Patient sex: M
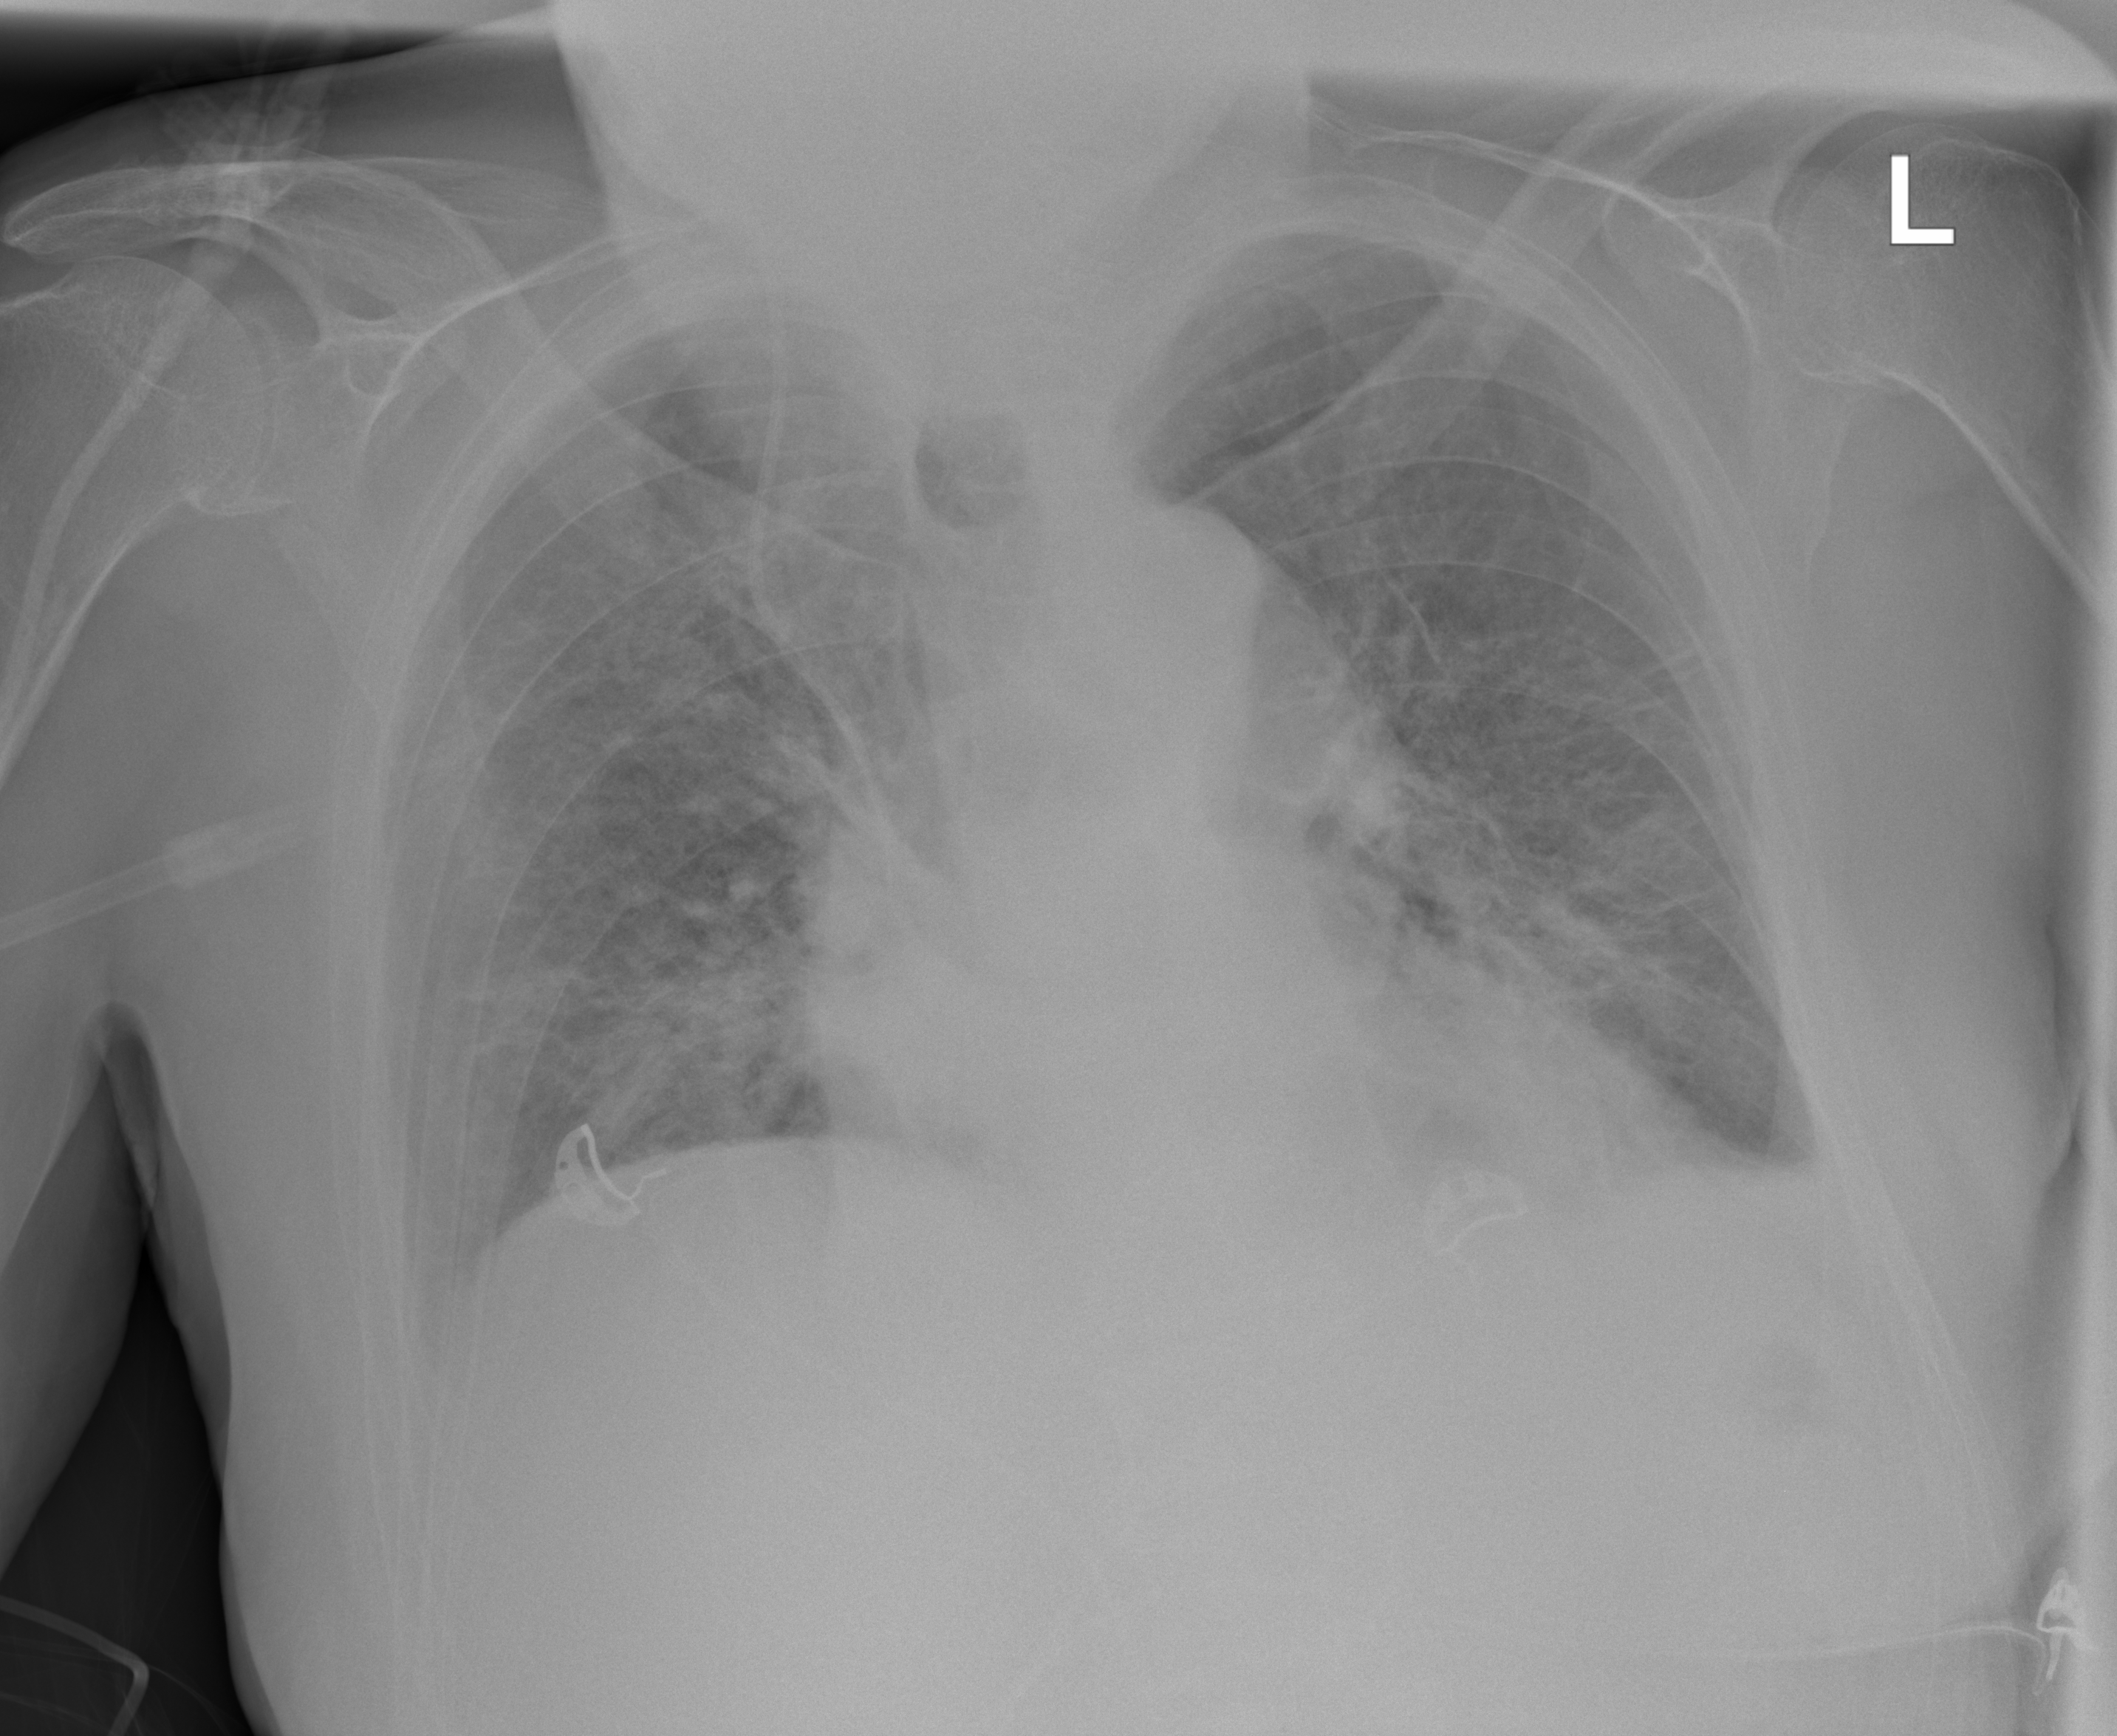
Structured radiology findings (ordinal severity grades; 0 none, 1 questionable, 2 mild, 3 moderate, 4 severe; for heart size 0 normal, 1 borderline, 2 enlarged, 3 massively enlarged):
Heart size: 0
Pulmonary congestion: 2
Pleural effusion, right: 0
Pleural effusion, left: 1
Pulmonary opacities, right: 2
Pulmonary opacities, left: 3
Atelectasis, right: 2
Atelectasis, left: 2